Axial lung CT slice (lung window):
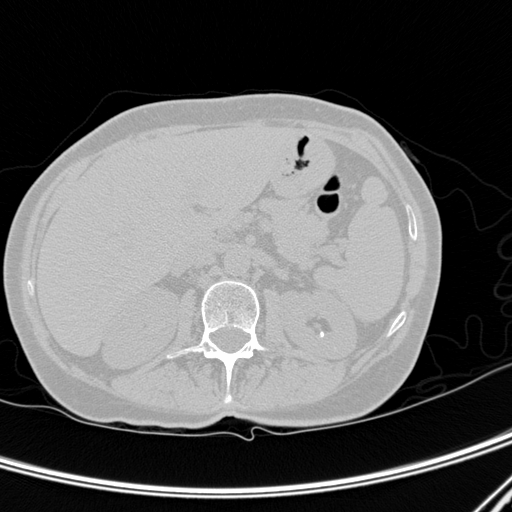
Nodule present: no